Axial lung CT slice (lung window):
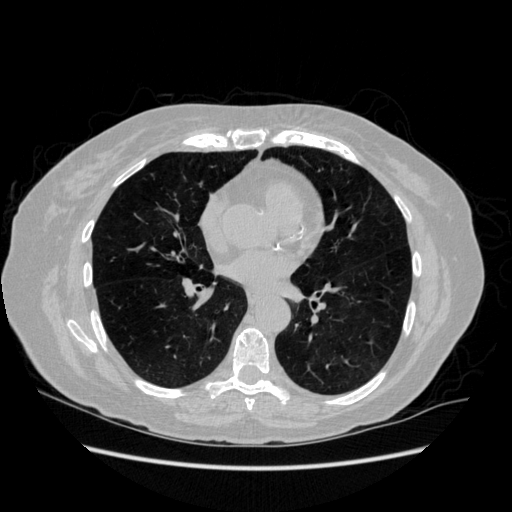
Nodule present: no